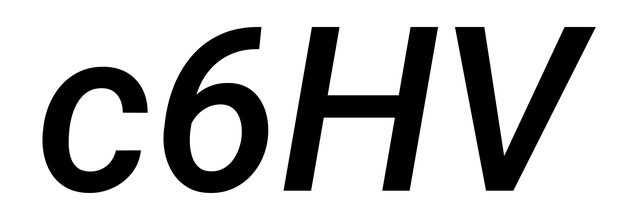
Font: Roboto-Italic_Medium_Italic